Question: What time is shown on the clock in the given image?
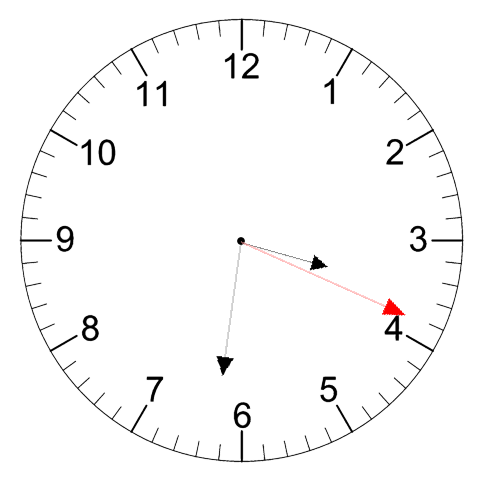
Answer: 03:31:19